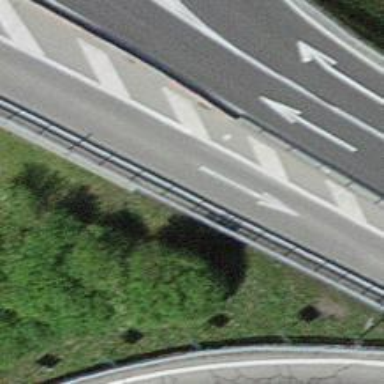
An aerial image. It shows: Bridge with asphalt surface. It is part of the trunk link highway.